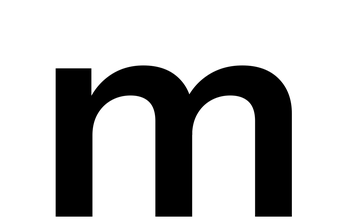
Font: InstrumentSans_SemiBold